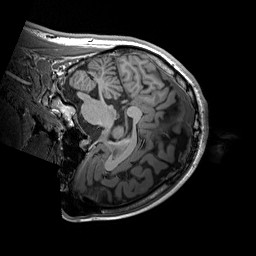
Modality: T1w
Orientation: sagittal
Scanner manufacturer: siemens
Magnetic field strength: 3 T
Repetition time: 2.2 s
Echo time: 0.00244 s